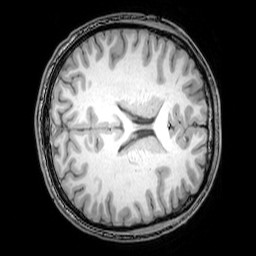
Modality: T1w
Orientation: axial
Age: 22
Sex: male
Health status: healthy
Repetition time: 0.081 s
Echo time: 0.037 s